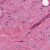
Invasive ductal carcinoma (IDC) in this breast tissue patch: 0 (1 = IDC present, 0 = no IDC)